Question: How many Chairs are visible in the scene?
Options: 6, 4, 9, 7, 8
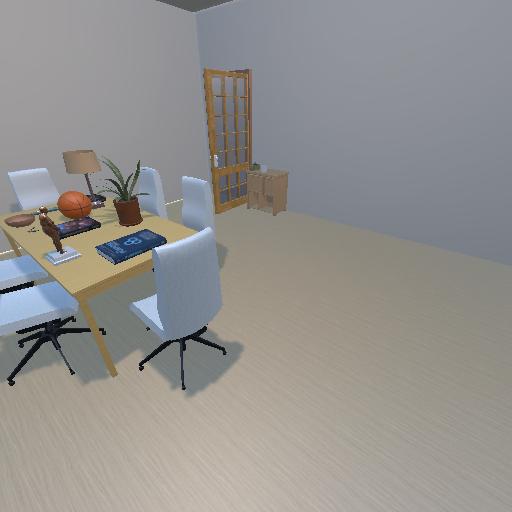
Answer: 6